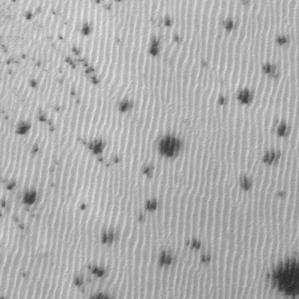
Label: frost